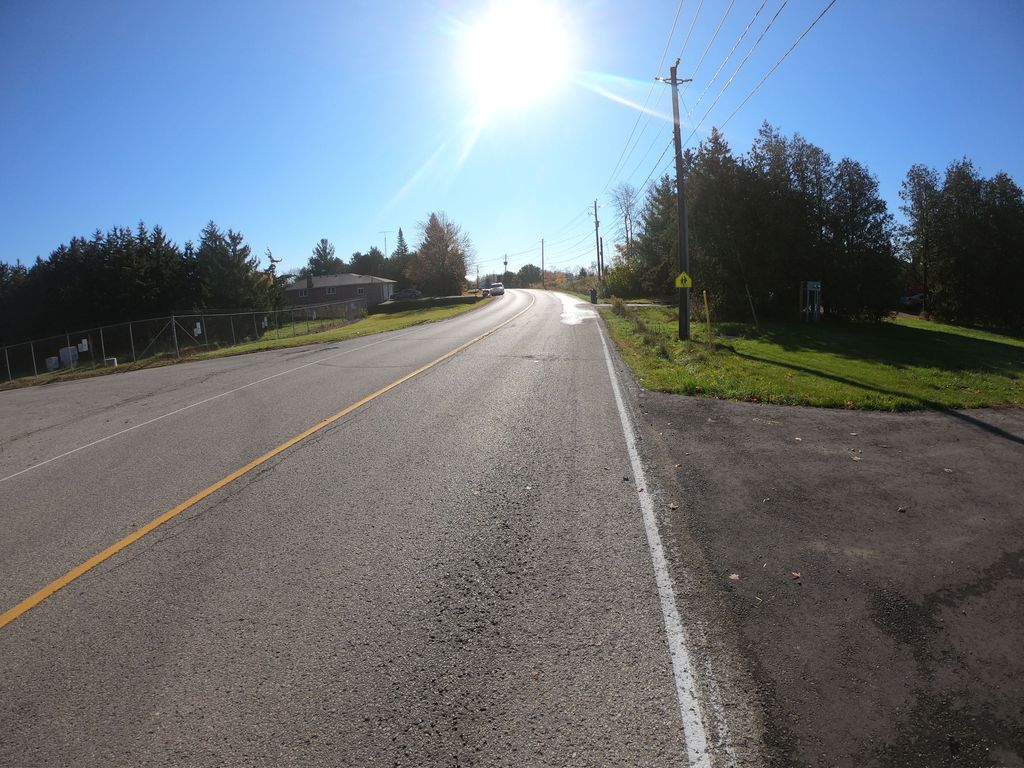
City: kitchener-waterloo